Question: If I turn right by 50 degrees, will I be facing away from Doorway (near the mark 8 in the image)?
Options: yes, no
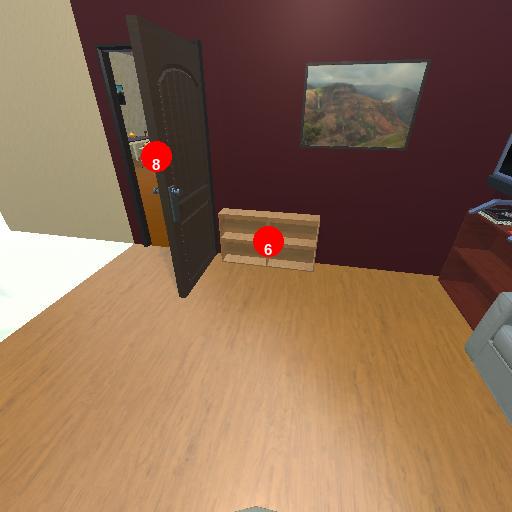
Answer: yes